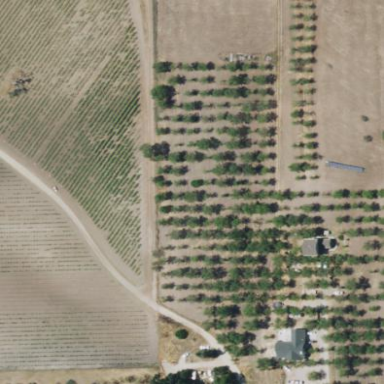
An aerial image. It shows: Orchard.